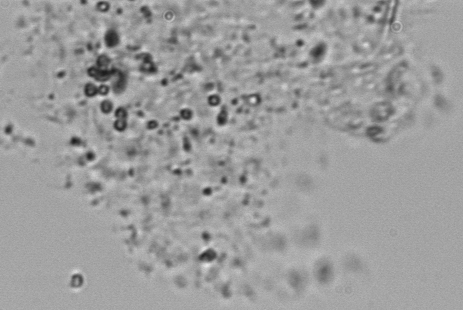
Label: Phaeocystis